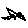
Label: bird